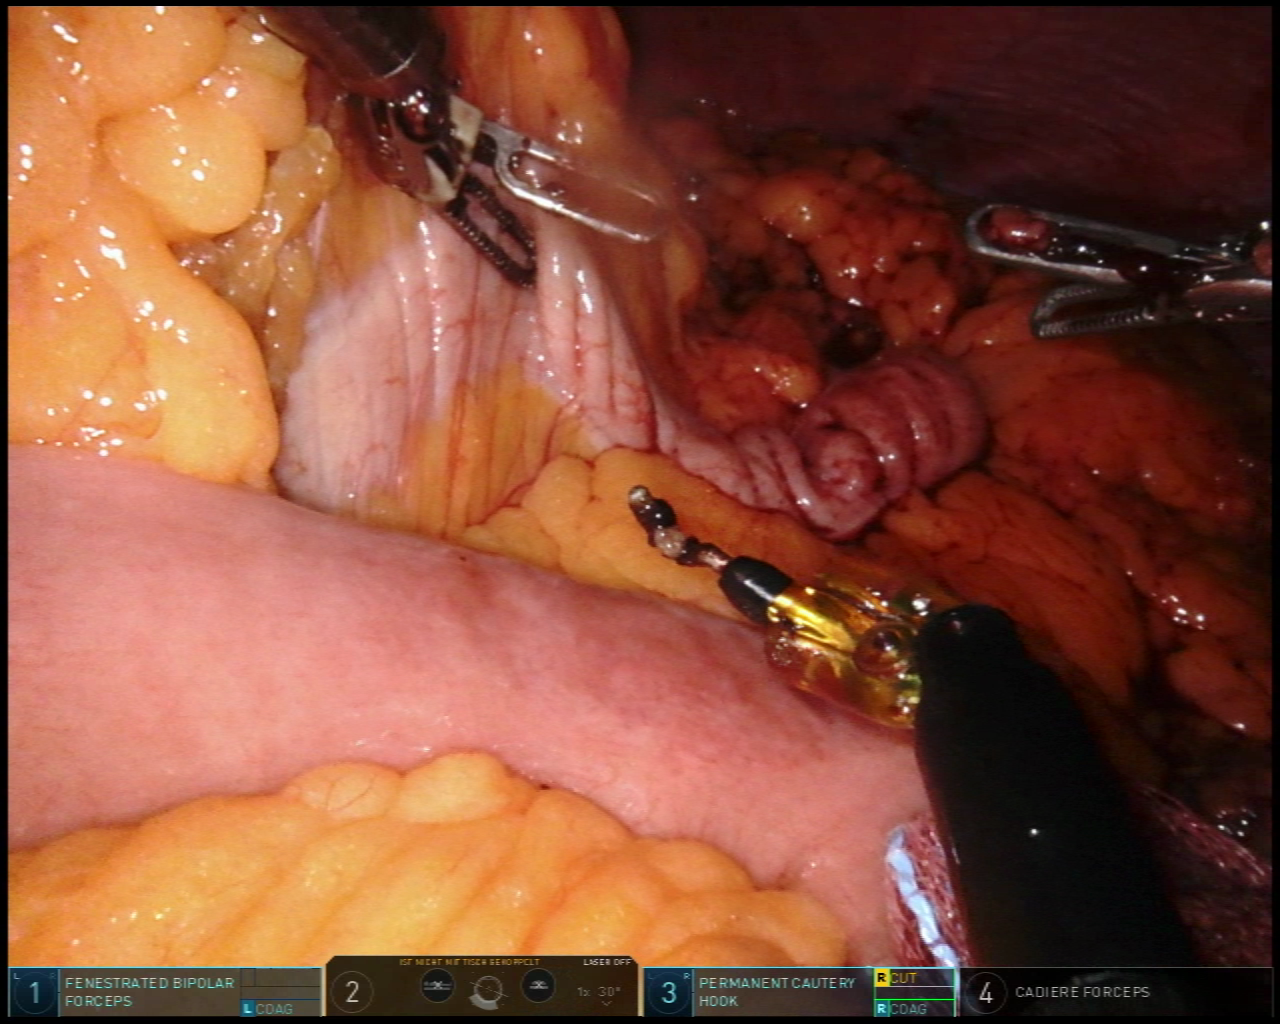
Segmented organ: small_intestine
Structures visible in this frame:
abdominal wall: yes
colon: yes
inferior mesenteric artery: no
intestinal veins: no
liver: no
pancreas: no
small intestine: yes
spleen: no
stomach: no
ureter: no
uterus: no
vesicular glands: no